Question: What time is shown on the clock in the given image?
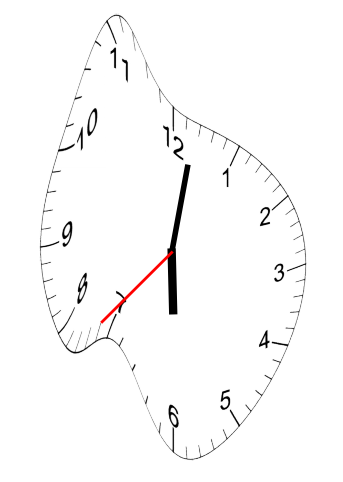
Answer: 06:01:37